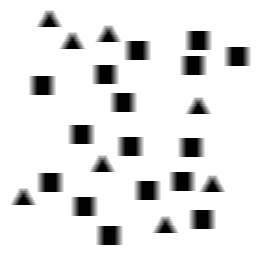
Squares: 16
Triangles: 8
Stars: 0
Total shapes: 24